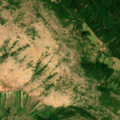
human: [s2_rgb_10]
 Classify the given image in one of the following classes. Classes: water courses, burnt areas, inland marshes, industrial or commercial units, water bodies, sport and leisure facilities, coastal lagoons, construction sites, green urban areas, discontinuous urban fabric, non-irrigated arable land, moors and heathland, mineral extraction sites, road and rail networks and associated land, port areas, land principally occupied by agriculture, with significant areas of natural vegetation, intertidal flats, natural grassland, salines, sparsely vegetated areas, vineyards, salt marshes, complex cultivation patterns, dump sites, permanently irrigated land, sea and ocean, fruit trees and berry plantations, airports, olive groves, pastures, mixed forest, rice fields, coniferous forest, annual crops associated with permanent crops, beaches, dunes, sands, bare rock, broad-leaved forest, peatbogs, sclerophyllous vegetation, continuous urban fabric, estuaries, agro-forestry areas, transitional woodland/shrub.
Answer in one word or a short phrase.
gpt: pastures, natural grassland, transitional woodland/shrub